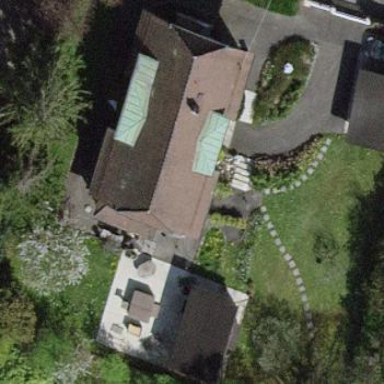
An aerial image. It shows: Garden enclosed by fence.